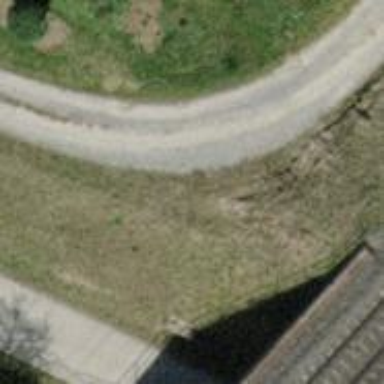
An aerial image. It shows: Unpaved track with grade2 track type.